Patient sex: F
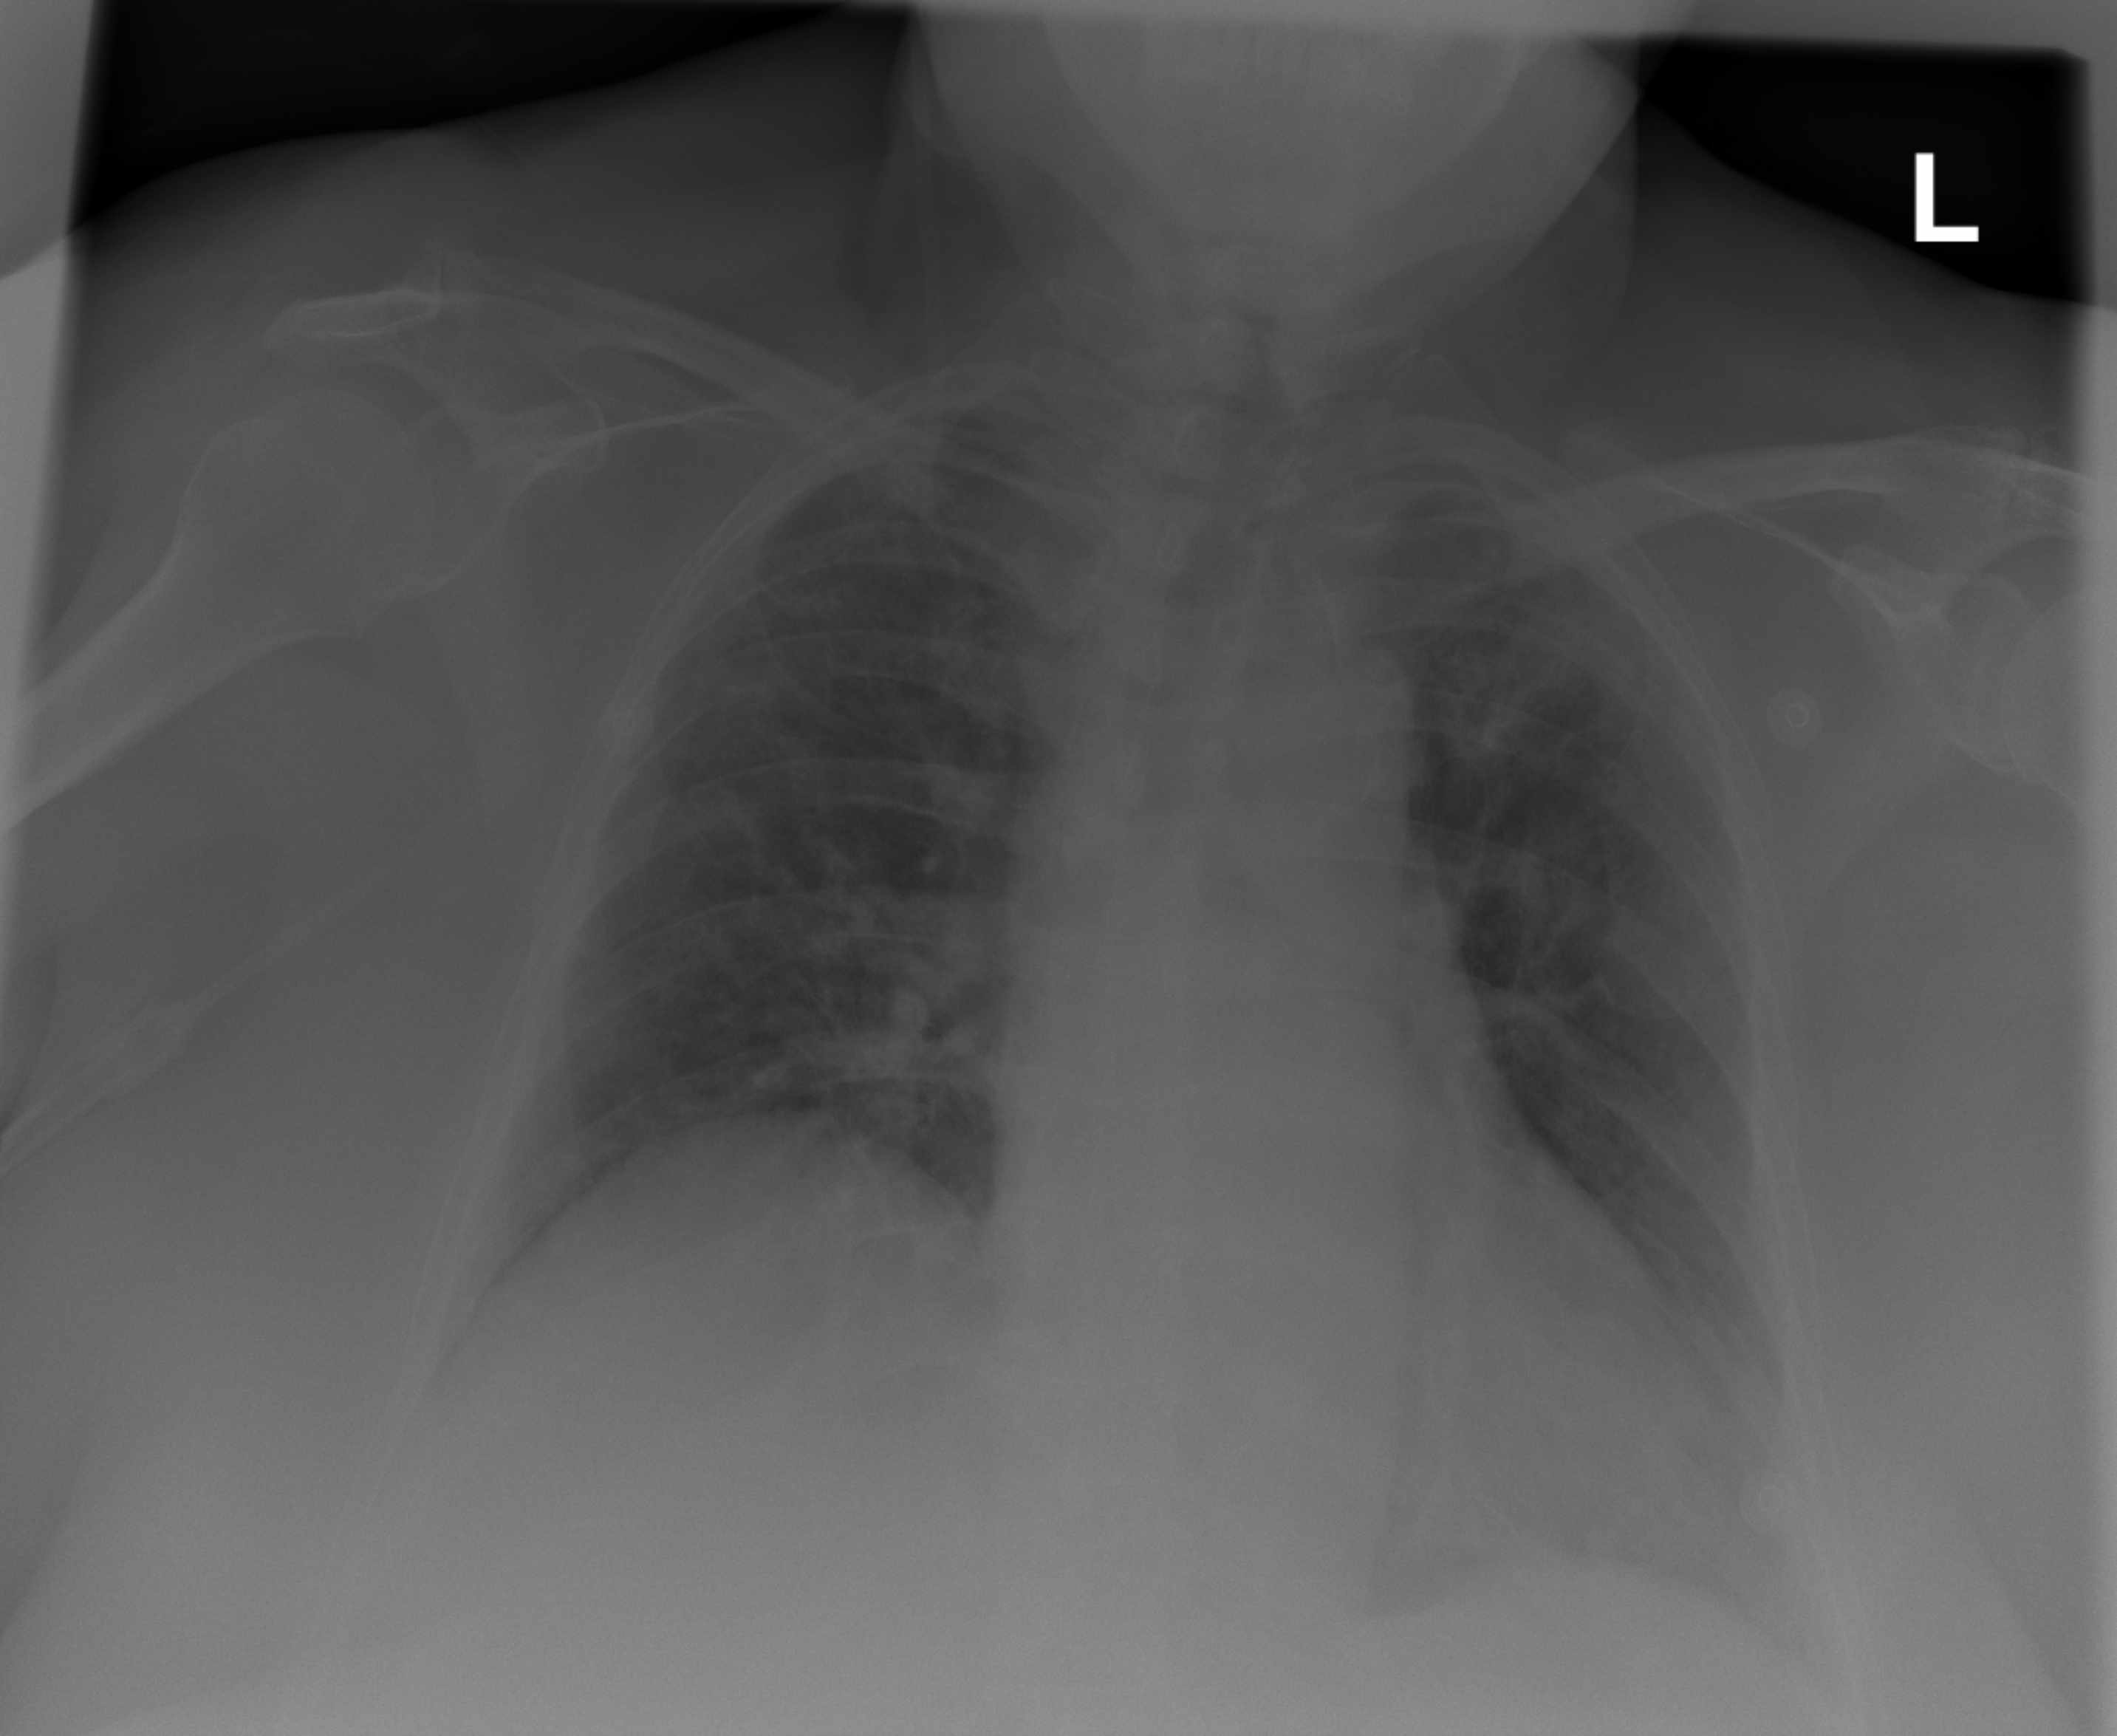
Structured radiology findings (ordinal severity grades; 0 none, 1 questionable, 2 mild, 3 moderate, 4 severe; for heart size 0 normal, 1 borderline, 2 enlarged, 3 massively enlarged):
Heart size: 1
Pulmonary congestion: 2
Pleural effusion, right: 0
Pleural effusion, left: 2
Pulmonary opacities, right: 3
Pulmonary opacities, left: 3
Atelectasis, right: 3
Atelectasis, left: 3